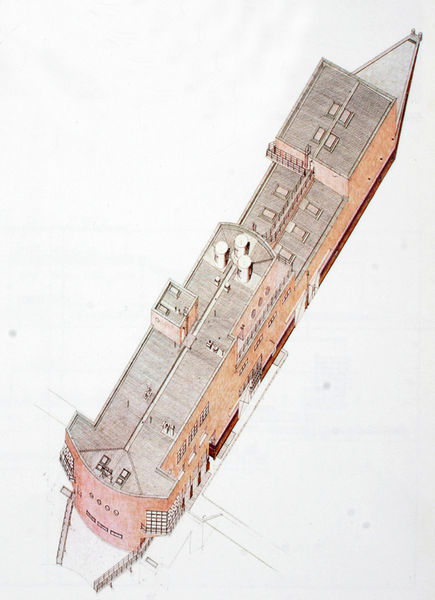
Titel: Axonometrie des Betriebsgebäudes
Künstler: Gustav Peichl
Standort: Berlin
Institution: PEA (Phosphat-Eleminations-Anlage)
Schlagwörter: skizze, zeichnung, architektur, schiff, deck